Field crop: maize
Growth stage: 2
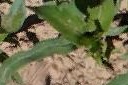
Species: maize